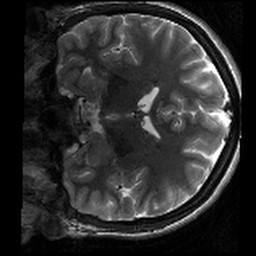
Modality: T2w
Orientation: coronal
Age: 22
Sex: female
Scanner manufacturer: siemens
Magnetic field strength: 3 T
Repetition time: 8.02 s
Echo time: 0.08 s